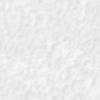
Label: no_change